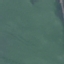
Label: SeaLake